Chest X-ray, AP view. Patient: 30 years old, sex M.
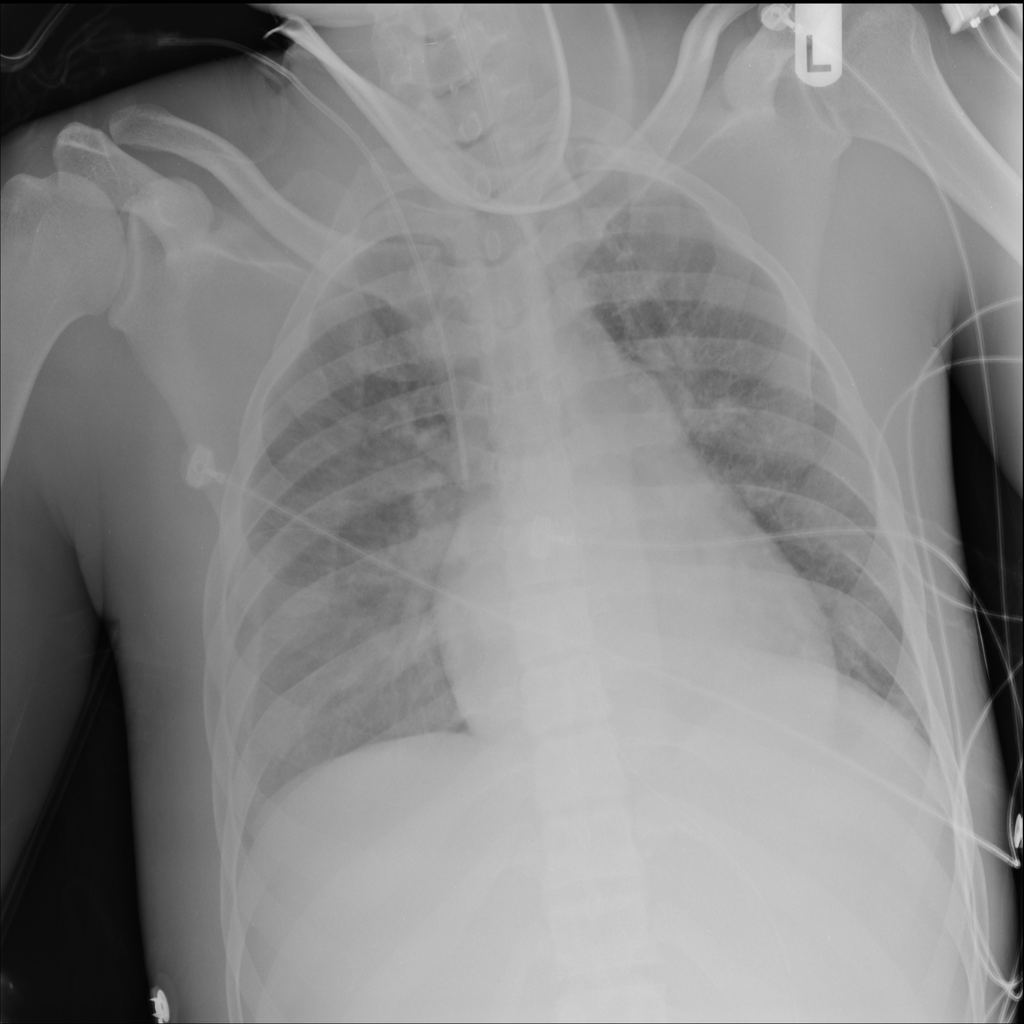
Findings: Atelectasis, Infiltration